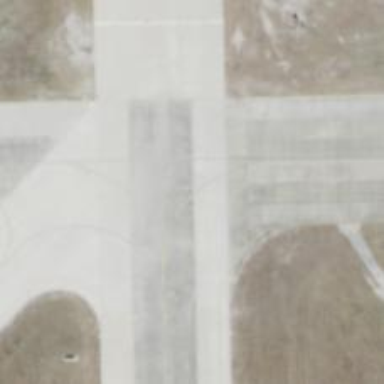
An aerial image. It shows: Asphalt taxiway in the airport.